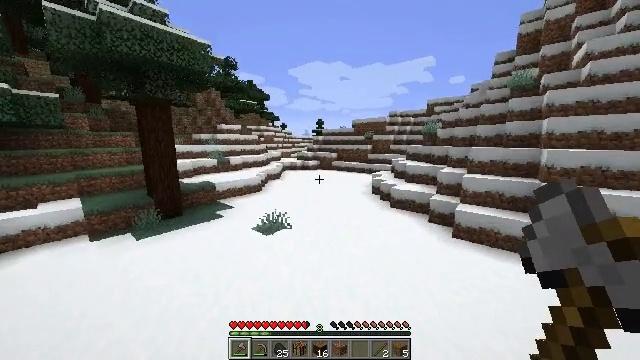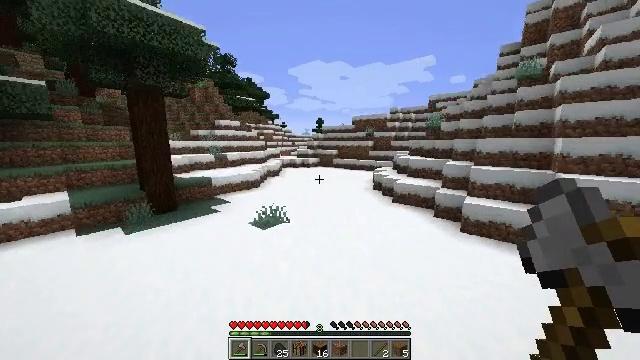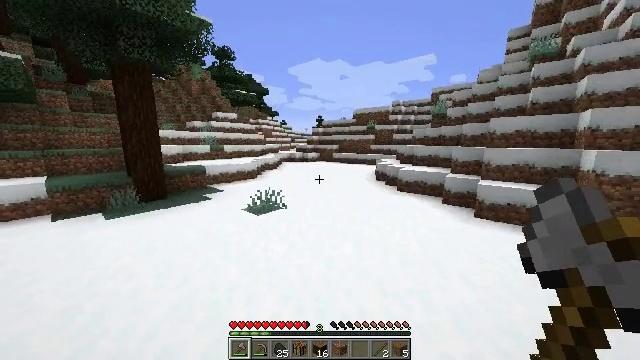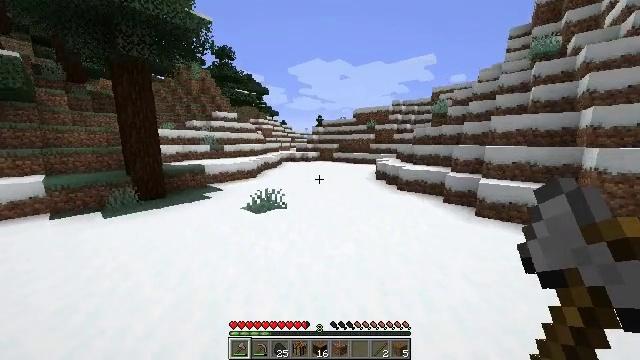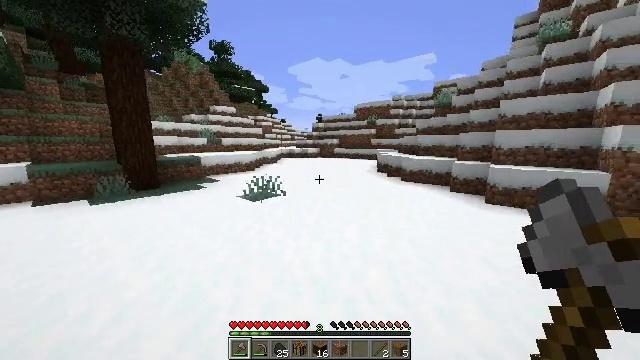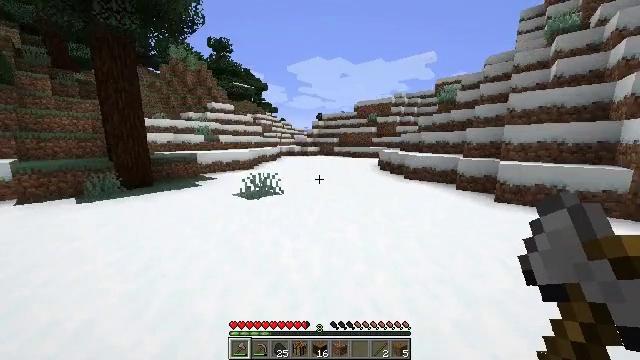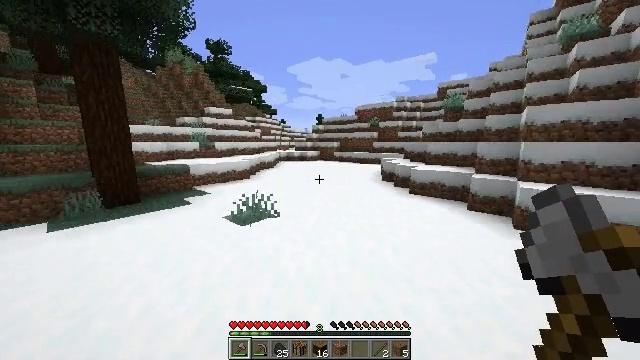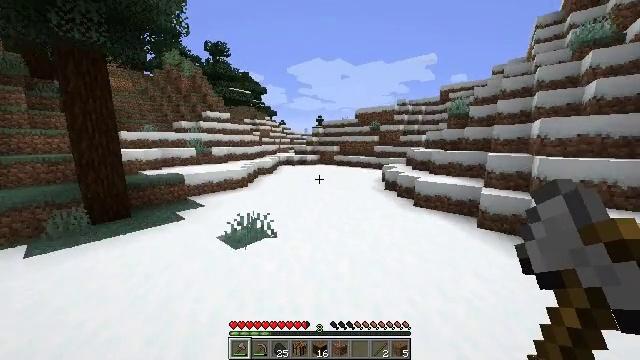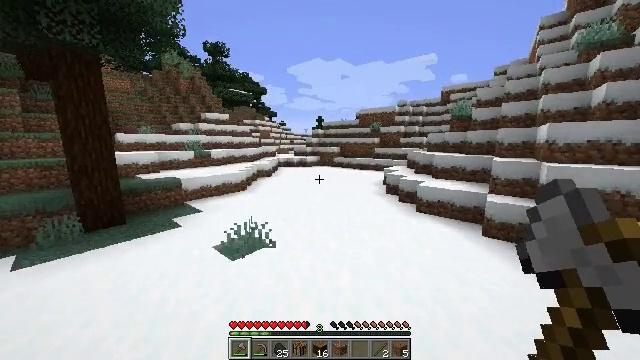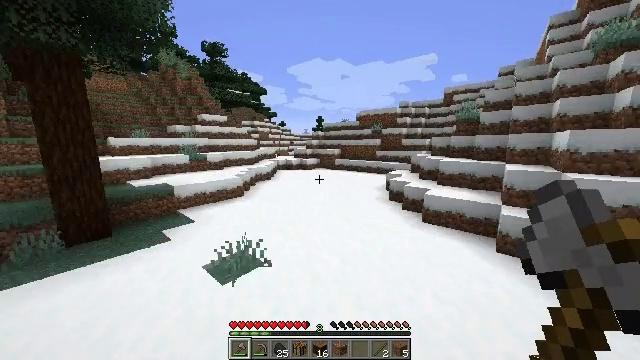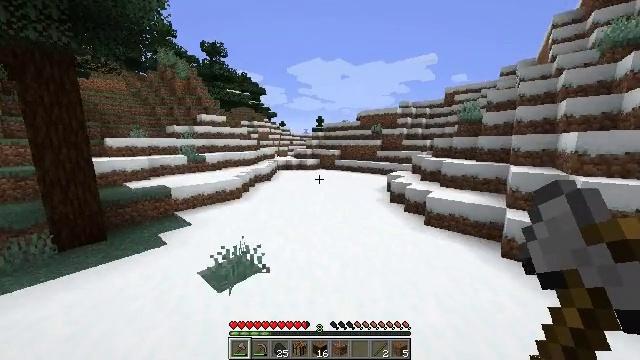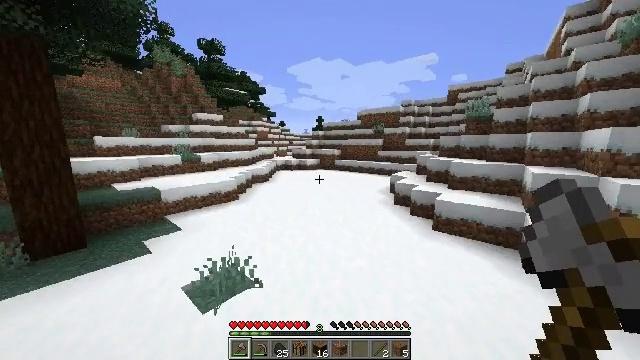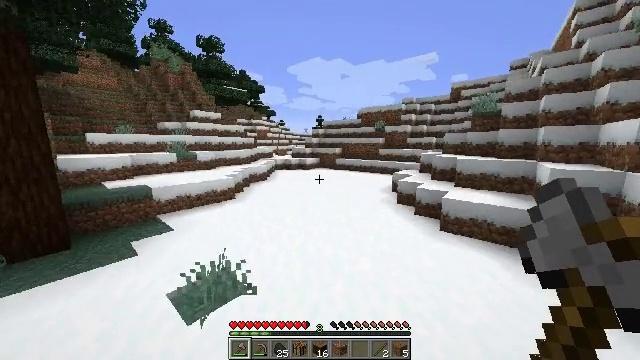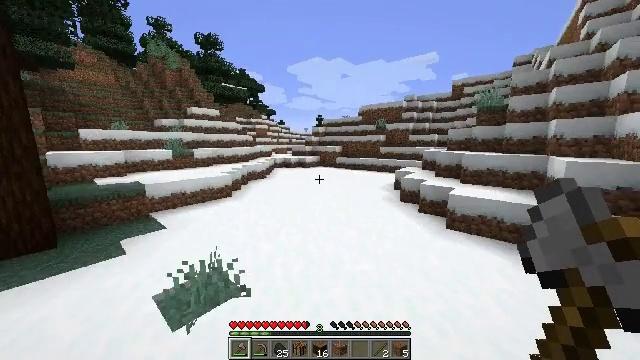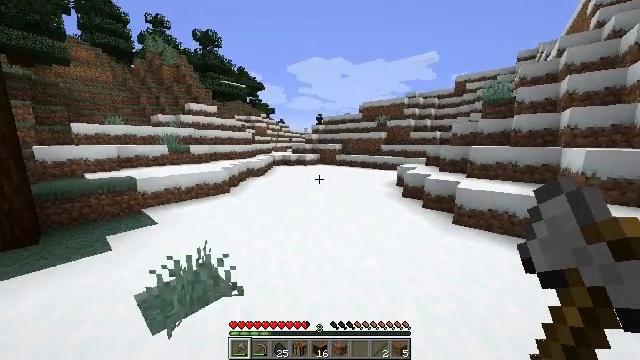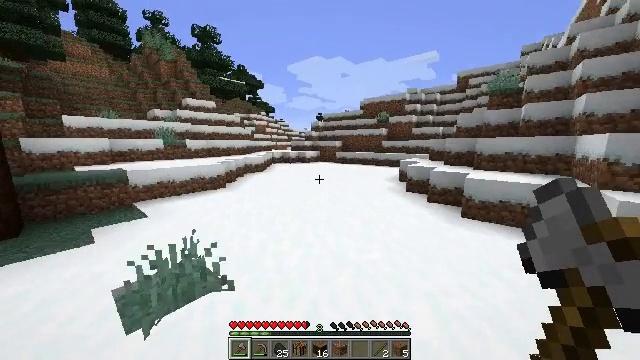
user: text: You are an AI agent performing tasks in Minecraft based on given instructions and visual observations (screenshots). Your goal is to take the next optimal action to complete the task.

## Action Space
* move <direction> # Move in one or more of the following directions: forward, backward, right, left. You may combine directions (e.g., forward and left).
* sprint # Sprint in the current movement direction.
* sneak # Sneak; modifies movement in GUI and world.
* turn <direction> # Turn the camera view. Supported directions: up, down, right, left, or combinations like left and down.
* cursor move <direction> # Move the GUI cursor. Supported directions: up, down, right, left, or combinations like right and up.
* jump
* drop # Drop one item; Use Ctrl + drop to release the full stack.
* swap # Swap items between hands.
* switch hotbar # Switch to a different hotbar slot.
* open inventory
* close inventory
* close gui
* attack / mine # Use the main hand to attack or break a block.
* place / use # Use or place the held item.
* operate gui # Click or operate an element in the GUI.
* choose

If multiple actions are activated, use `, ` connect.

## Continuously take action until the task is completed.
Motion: motion action
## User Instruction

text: Break the red bed to move it.
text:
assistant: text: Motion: move forward, sprint, jump
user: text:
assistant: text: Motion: move forward, sprint, jump
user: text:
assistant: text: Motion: move forward, sprint, jump
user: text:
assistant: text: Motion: move forward, sprint, jump
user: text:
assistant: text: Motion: move forward, sprint, jump
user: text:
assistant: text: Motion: move forward, sprint, jump
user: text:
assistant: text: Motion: move forward, sprint, jump
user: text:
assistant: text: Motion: move forward, sprint, jump
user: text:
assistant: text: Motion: move forward, sprint, jump
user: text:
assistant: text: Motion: move forward, sprint, jump
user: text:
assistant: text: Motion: move forward, sprint, jump
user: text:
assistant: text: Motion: move forward, sprint, jump
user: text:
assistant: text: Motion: move forward, sprint, jump
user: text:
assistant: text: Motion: move forward, sprint, jump
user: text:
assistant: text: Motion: move forward, sprint, jump
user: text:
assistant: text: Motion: move forward, sprint, jump
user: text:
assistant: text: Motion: move forward, sprint, jump
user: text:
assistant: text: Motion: move forward, sprint, jump
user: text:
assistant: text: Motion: move forward, sprint, jump
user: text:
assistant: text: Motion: move forward, sprint, jump
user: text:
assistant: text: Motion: move forward, sprint, jump
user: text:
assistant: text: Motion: move forward, sprint, jump
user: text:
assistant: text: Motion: move forward, sprint, jump
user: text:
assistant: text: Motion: move forward, sprint, jump
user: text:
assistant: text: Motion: move forward, sprint, jump
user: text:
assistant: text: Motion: move forward, sprint, jump
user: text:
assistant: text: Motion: move forward, sprint, jump
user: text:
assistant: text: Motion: move forward, sprint, jump
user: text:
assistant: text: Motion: move forward, sprint, jump
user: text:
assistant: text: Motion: move forward, sprint, jump